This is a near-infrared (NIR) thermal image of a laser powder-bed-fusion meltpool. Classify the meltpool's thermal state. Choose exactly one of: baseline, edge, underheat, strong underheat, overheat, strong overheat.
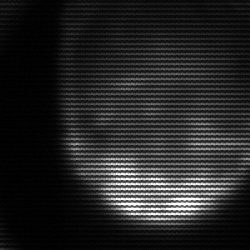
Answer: edge